Question: I have used <URL>.
The following code is generating this debug error:

I am unable to find the bug. Please help me.
'''
#include <stdio.h>
#include <stdlib.h>
#include <process.h>
#define ROWS 3
#define COLS 5
main()
{
char ** my2dArray = NULL;
int i=0;
int j=0;
my2dArray = (char**) malloc(sizeof(char) * ROWS);
for(i=0 ; i<ROWS ; i++)
{
my2dArray[i] = (char*) malloc(sizeof(char) * COLS);
}
for(i=0 ; i<ROWS ; i++)
{
for(j=0 ; j<COLS ; j++)
{
my2dArray[i][j] = (i + 1) * (j + 1);
}
}
for(i=0 ; i<ROWS ; i++)
{
for(j=0 ; j<COLS ; j++)
{
printf("%d, ", my2dArray[i][j]);
}
printf("
");
}
for(i=0 ; i<ROWS ; i++)
{
free(my2dArray[i]);
}
free(my2dArray);
system("PAUSE");
}
'''
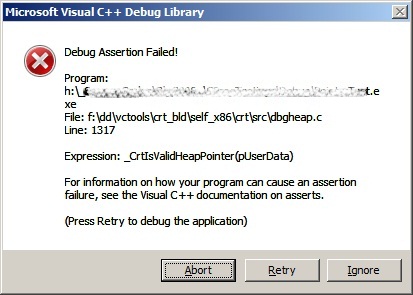
Answer: You are storing items of type 'char*' in 'my2dArray[i]':
'''
my2dArray[i] = (char*) malloc(sizeof(char) * COLS);
'''
'char' is 1 byte, 'char*' is 4 or 8 byte, so you're not allocating enough memory for 'my2dArray' at the moment, change it to this:
'''
my2dArray = (char**) malloc(sizeof(char*) * ROWS);
'''